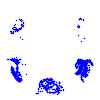
Particle: proton